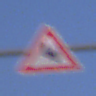
Verkehrszeichen: DoppelkurveZunaechstLinks
Umgebung: Outdoor, Nature
Tageszeit: SunriseSunset
Wetter: Clear
Licht: Natural
Jahreszeit: NotSpecified
Kontrast: LowContrast